Field crop: tomato
Growth stage: 1
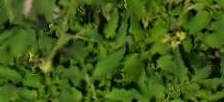
Species: tomato